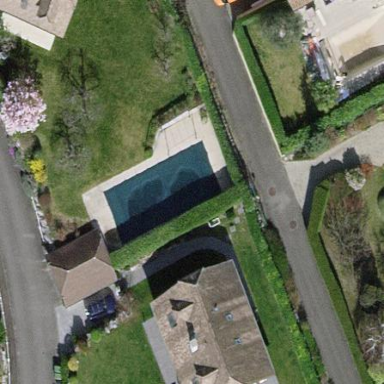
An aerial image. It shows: Swimming pool located in leisure land.